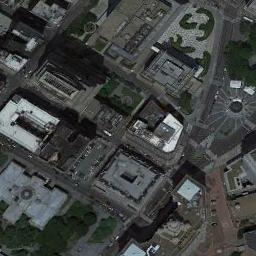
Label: commercial_area